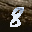
Label: 8